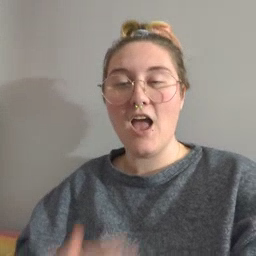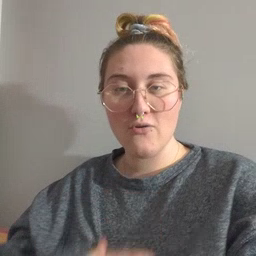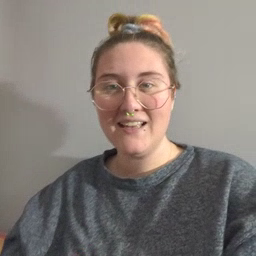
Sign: hungry